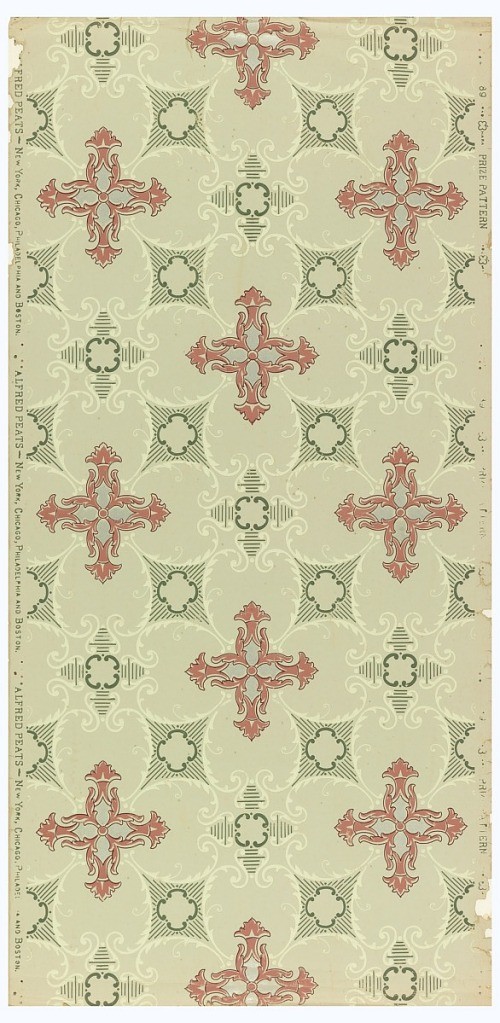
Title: Ceiling paper
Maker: Alfred Peats Company
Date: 1900–1915
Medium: Machine-printed paper
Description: Diagonal rows of scroll-enframed figures of various shapes. A near geometrical feeling results. Figures are not large. The most elaborate motif has leafy forms in pink and silver.